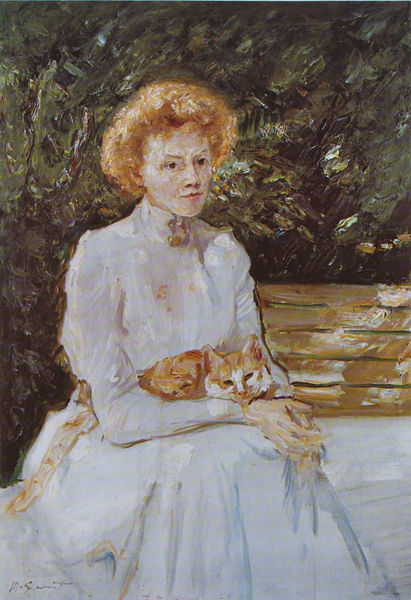
Titel: Dame mit Katze
Künstler: Max Slevogt
Standort: Hannover
Institution: Niedersächsische Landesgalerie
Schlagwörter: baum, blau, blätter, gemälde, hand, laub, schatten, weiß, bäume, gelb, grün, impressionismus, sitzen, braun, frau, frisur, grau, haar, hell, holz, kleid, licht, mund, nase, orange, renoir, schmuck, stirn, blick, dame, gürtel, park, rot, tier, beige, malerei, schleife, blond, jung, augen, band, falten, gesicht, kragen, trauer, ärmel, bildnis, hände, portrait, porträt, schauen, signatur, öl, natur, strauch, busch, büsche, gebüsch, gold, haare, sitzend, pflanzen, brosche, england, kinn, lippen, ohren, puffärmel, traurig, wald, garten, schwanz, sommer, lehne, leere, hecke, vegetation, linien, latten, idylle, van gogh, bank, französisch, gefaltet, sitzende, monet, ernst, brauen, sitzt, manet, nachdenklich, schoß, verträumt, gedanken, knöpfe, rothaarig, katze, krank, haustier, kater, hochkragen, stehkragen, beten, schmusen, flecken, rote haare, halbprofil, gefleckt, schnauze, rötlich, gescheckt, sitzporträt, bewuchs, gartenbank, bedauern, glückskatze, hochgeschlossen, sitzbildnis, träume, weißes kleid, hoher kragen, ank, b, frau mit katze, haare und katze robblond, sträcuehr